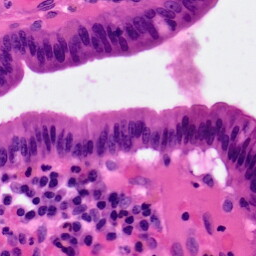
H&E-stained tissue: Pancreatic